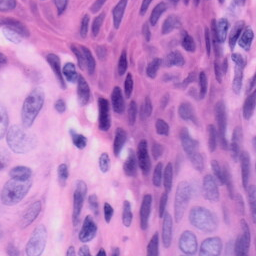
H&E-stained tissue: Skin